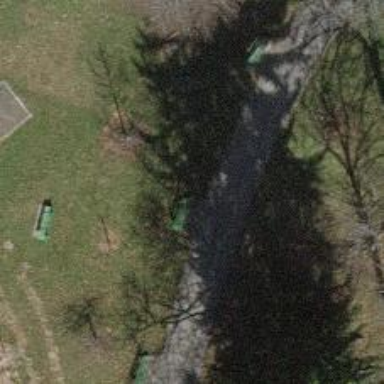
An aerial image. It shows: Bench.